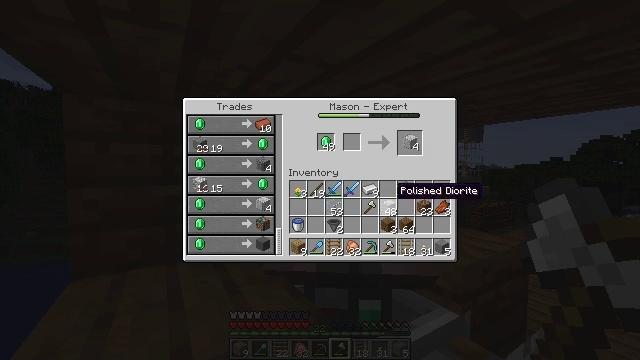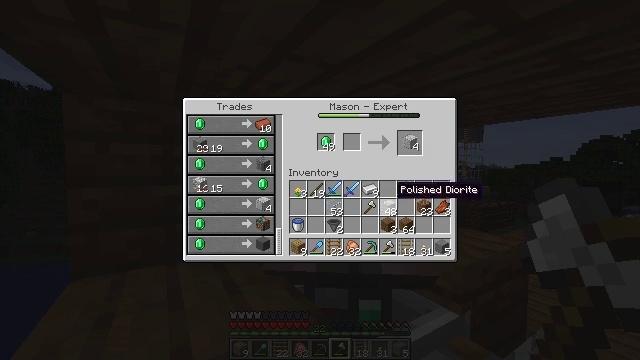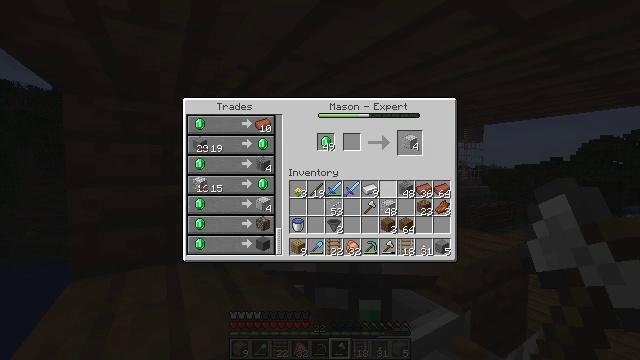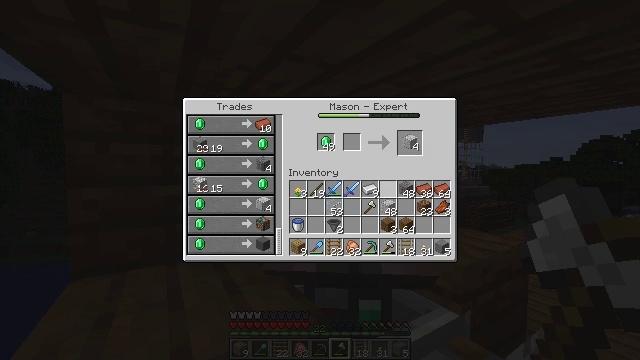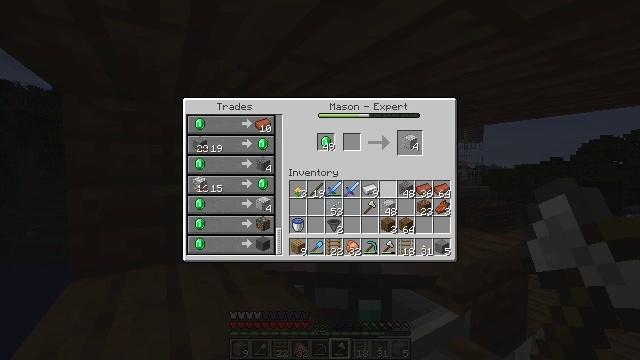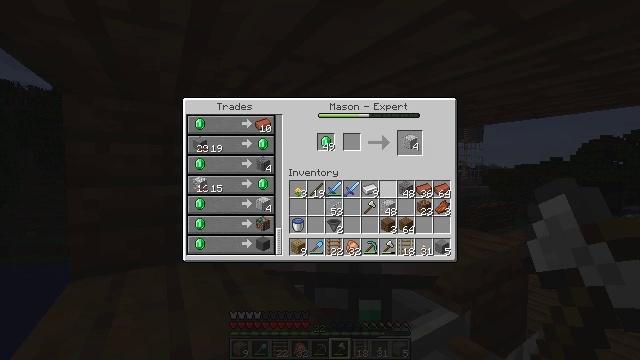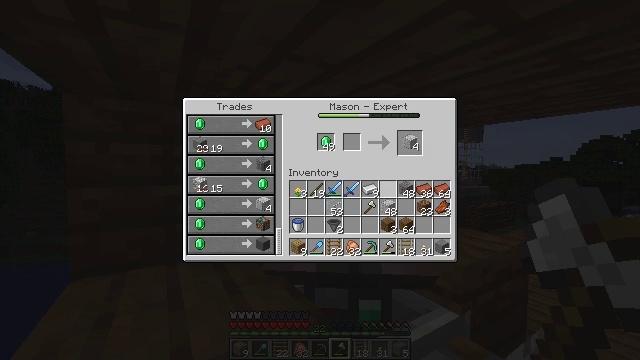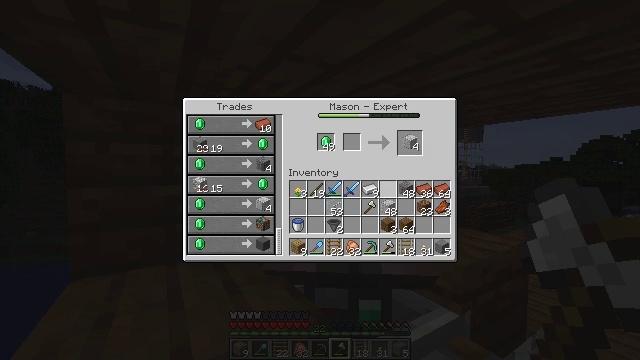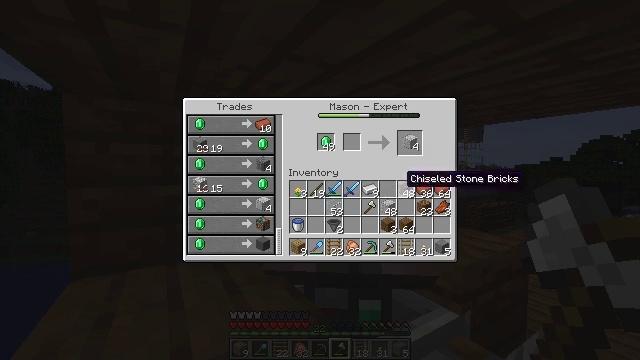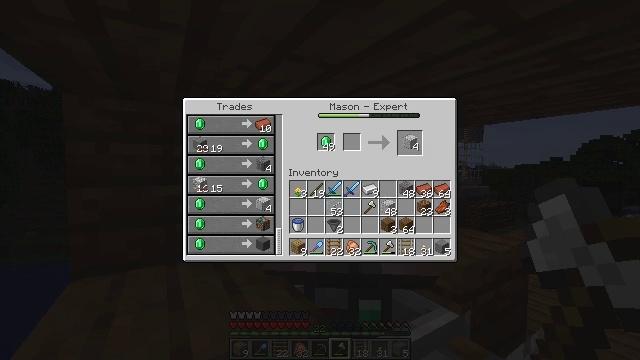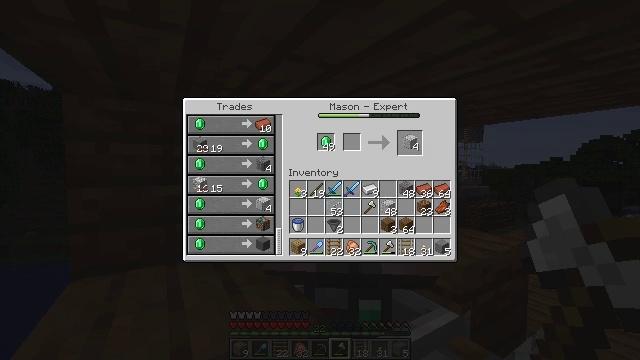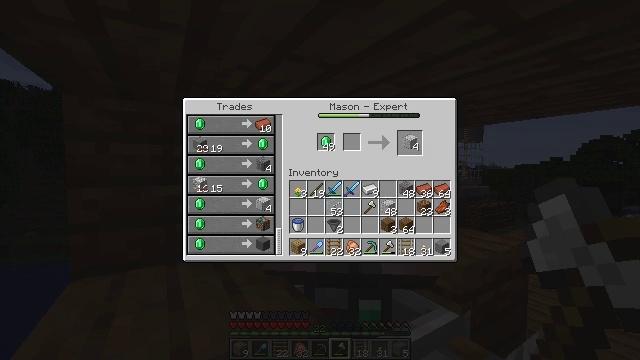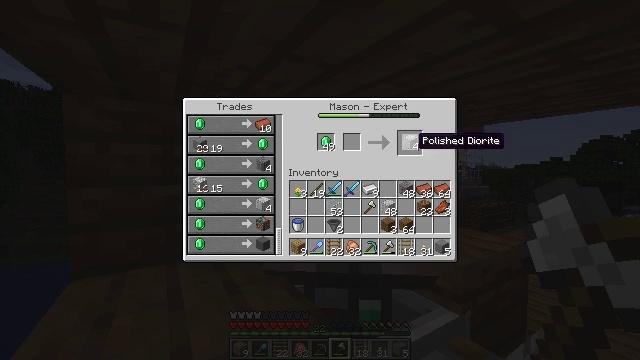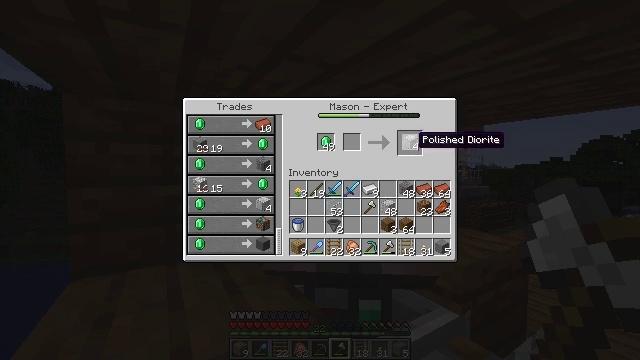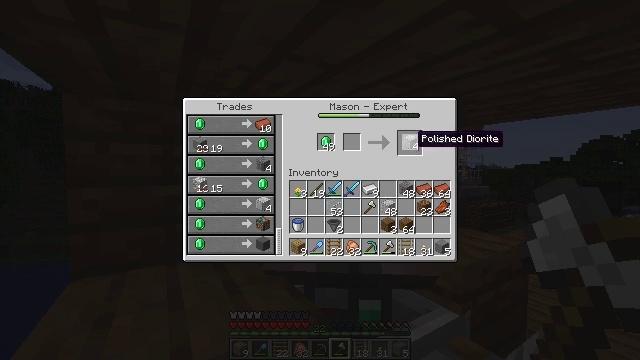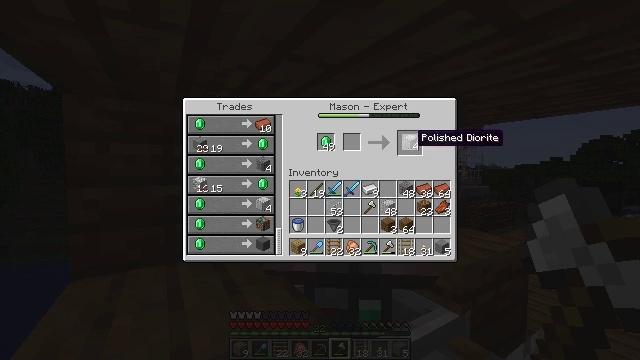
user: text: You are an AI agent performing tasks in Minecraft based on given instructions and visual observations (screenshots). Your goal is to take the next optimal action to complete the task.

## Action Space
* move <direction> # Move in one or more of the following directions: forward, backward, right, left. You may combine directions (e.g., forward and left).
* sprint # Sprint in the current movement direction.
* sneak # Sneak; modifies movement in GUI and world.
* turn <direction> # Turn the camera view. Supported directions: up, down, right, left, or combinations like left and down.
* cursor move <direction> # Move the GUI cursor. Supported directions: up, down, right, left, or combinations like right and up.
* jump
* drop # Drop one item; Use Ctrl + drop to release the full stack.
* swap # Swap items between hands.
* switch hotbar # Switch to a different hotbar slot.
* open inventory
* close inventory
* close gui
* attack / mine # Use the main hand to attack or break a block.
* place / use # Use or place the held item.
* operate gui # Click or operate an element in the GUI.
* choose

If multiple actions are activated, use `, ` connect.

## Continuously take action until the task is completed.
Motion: motion action
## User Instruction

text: Craft polished diorite.
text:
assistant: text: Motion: no_op
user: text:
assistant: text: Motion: no_op
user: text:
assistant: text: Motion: no_op
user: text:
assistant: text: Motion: no_op
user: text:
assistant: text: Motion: no_op
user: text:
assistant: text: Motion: no_op
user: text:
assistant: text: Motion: no_op
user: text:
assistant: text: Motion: cursor move right and up
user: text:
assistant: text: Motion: cursor move right and up
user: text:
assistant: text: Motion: cursor move up
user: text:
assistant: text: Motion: no_op
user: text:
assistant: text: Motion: no_op
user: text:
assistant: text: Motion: no_op
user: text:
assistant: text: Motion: no_op
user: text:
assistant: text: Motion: no_op
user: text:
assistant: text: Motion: operate gui
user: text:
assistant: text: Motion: operate gui
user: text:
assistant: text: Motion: cursor move left and down, operate gui
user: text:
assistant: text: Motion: cursor move left and down
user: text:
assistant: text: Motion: cursor move down
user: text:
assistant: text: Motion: no_op
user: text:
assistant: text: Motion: no_op
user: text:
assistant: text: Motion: no_op
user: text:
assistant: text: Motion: no_op
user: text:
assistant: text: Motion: operate gui
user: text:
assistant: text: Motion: operate gui
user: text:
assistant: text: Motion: operate gui
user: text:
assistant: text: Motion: no_op
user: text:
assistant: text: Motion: no_op
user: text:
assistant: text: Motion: no_op